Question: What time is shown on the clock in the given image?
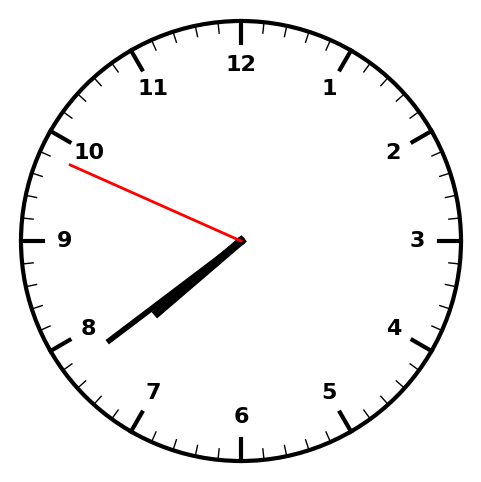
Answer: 07:38:49